Question: Can anybody help me with this? I don't know what it's called so I drew a picture of it. I know you could understand how this works, just want to know what it's called and how can it be implemented in jQuery?
Thanks guys.

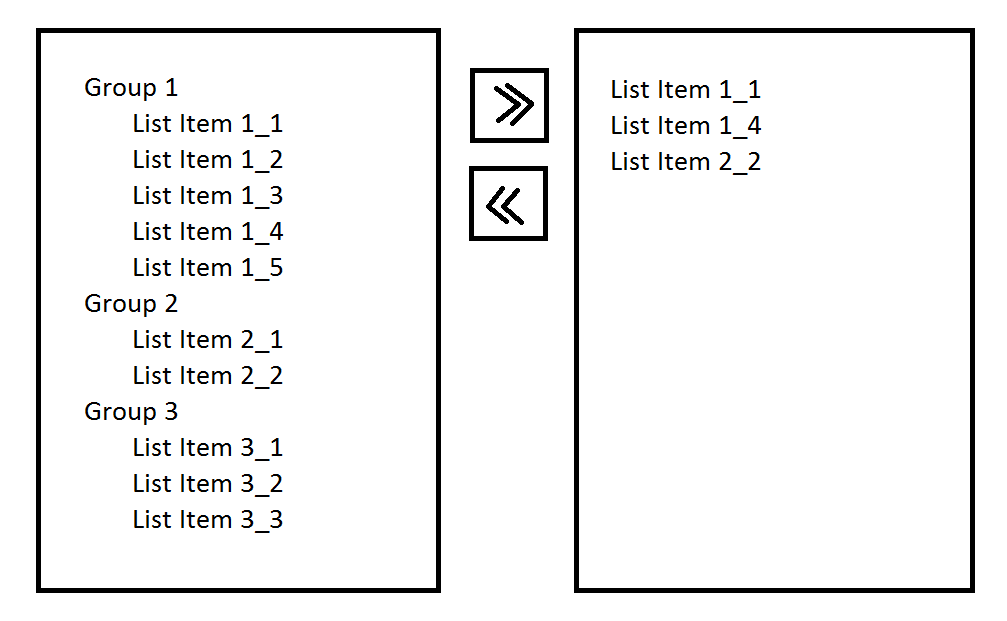
Answer: Soloution is pretty simple.
Your HTML could be something like this
'''
<select name="possible" class="possible" multiple>
<option value="one">One</option>
<option value="two">Two</option>
</select>
<select name="wishlist" class="wishlist" multiple>
</select>
<input type="button" value="Add to wishlist" onclick="MyMoveItem();">
<input type="button" value="Remove from wishlist" onclick="RemoveItem();">
'''
And your JS
'''
function MyMoveItem()
{
var selected = $('.possible option:selected');
selected.appendTo('.wishlist');
}
function RemoveItem()
{
var selected = $('.wishlist option:selected');
selected.appendTo('.possible');
}
'''